Question: I'm not that familiar with COM and was hoping that someone out there, who is, could help verify what I have below is correct.
If I have two completely separate Requests (request 1 & request 2), then this creates two separate instances of my WebApplication. So far so boring.
If each instance then contacts the SAME web service, then presumably two instances of the Web Service are also instantiated.
This is where it gets interesting.
These web services create a .NET assembly which then references an in-process (registered via regsvr32) COM-dll (via Interop).
Is my diagram correct?

This COM-DLL connects to the database, performs a query, returns data to the web service which then returns the data in JSON to the client. All done AJAXy.
The other question I have is - is this okay performance-wise? I don't see why it shouldn't scale, and be able to return data to the user
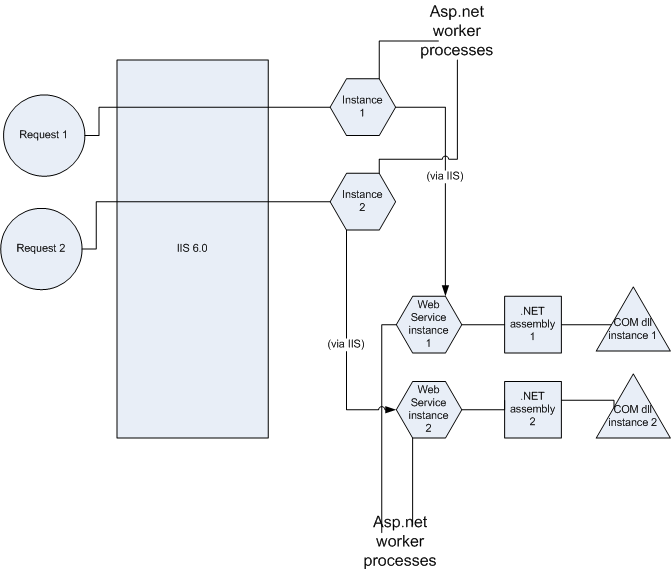
Answer: Seems OK as a logical pattern. But, as always. the devil is in the detail.
This all hinges on the implementation of your Services use of COM components and specifically the COM components handling of threads. If your COM components are thread-safe and marked to use an MTA (Multi threaded apartment) you should be OK. However many COM objects are marked as STA (and so use the Single Threaded Apartment)
In relation to "is this okay performance-wise?", then if your COM component is an STA (which it will be if it was created in VB 6.0) you will have to do a bit of thread untangling (otherwise all your service requests will queue up and performance will get worse under load.)
This article explains both the problem and the solution to this (for ASMX services)...
<URL>
..and solution if you're using WCF services...
<URL>